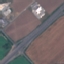
Land use / land cover class: Highway